Aerial crown-view tile of a tropical tree (Barro Colorado Island, Panama), acquired 20240716:
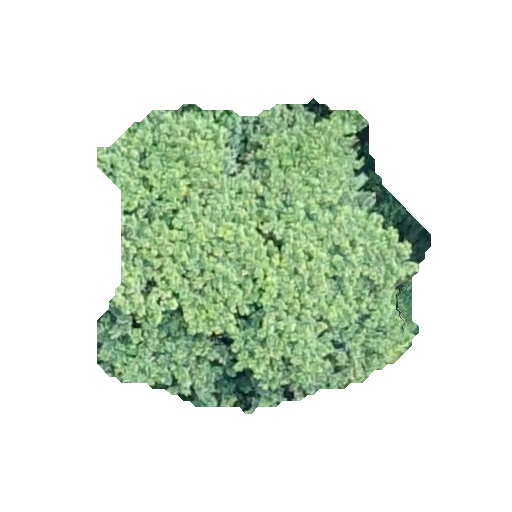
Species: Inga thibaudiana
GBIF accepted scientific name: Inga thibaudiana
Crown area: 125.781 m²